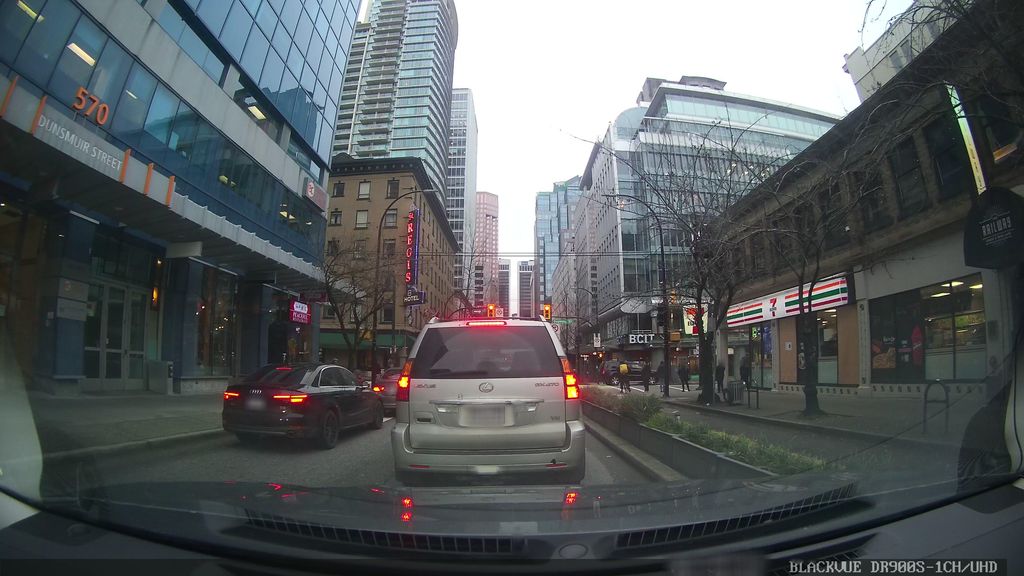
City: vancouver